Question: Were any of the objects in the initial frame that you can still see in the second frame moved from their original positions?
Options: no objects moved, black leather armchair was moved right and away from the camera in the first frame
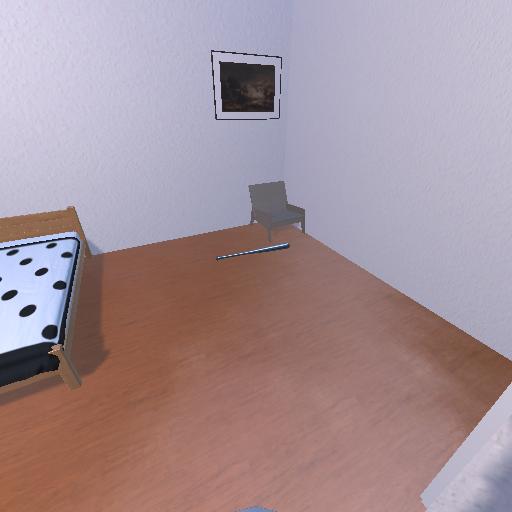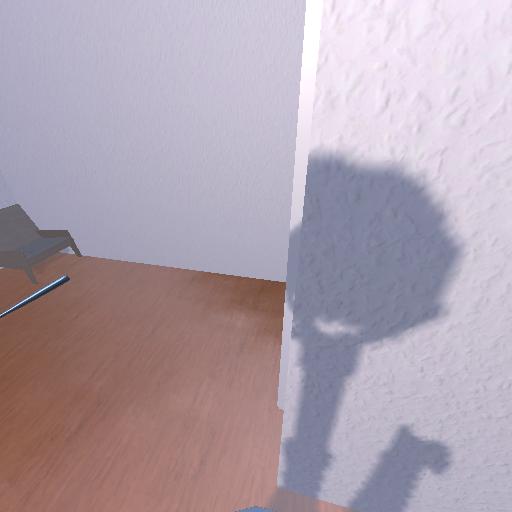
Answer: no objects moved